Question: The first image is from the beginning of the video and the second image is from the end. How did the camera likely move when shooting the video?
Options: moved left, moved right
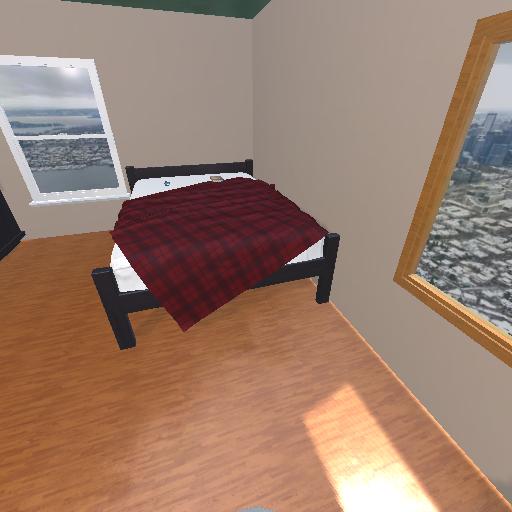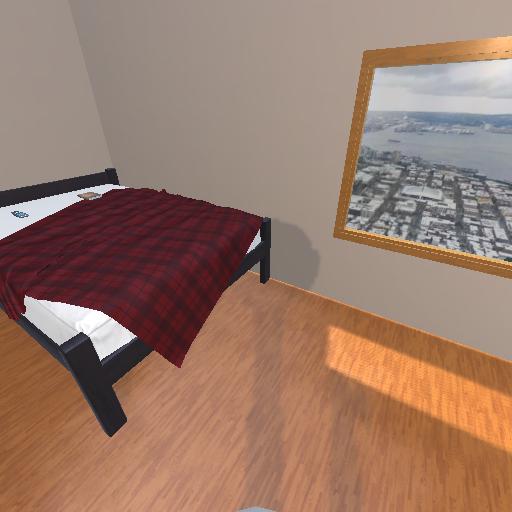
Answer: moved left